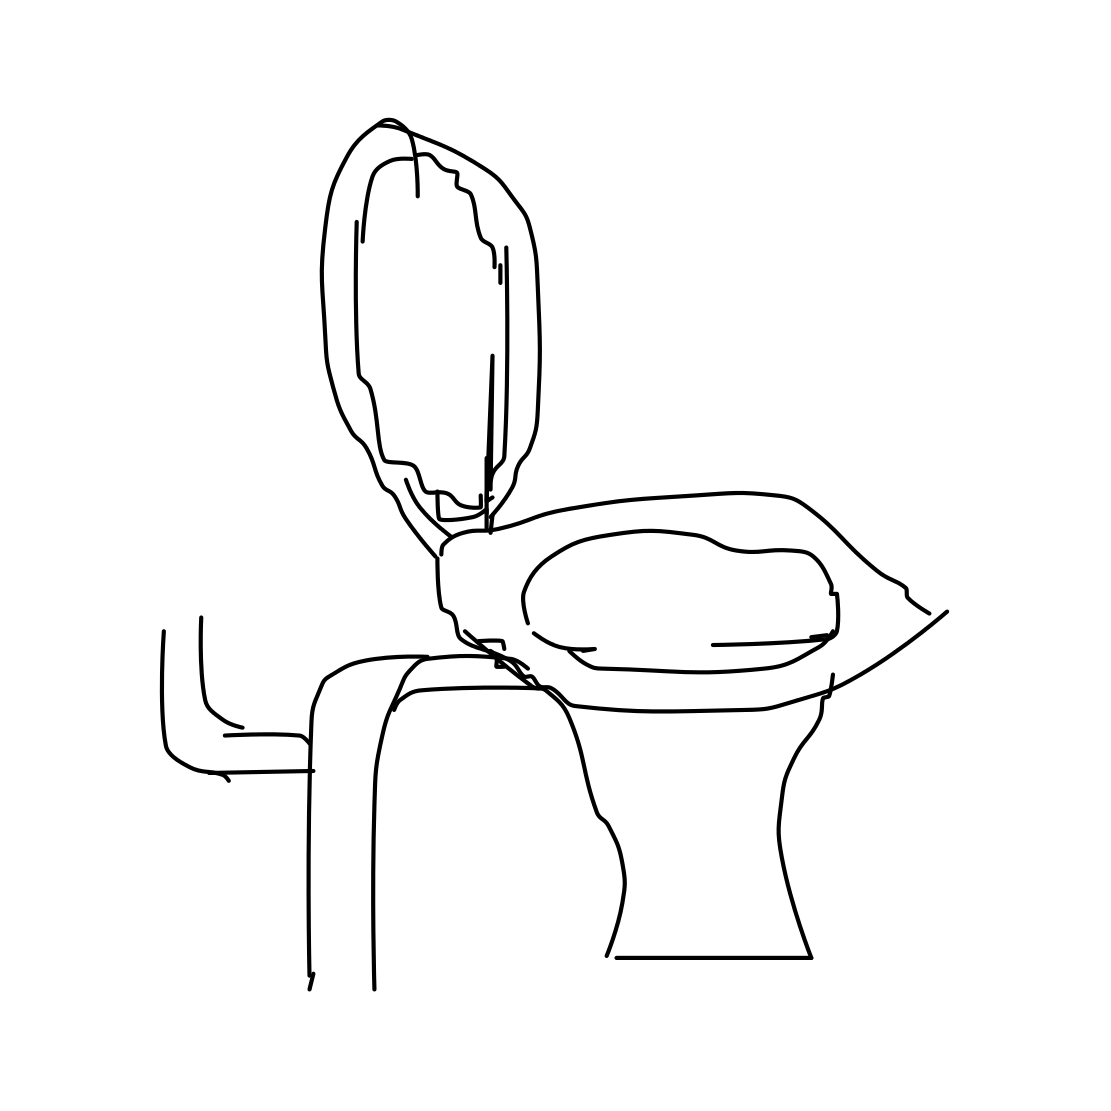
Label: toilet